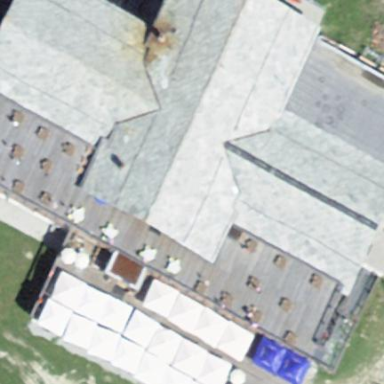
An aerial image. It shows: Commercial building that houses restaurant.